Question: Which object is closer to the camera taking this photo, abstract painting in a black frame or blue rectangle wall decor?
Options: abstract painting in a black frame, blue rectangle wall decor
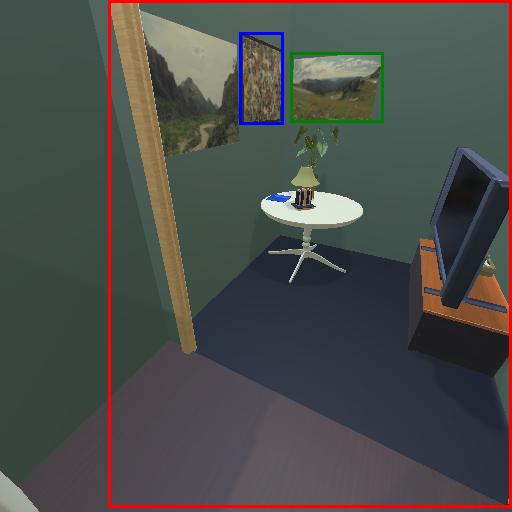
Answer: abstract painting in a black frame